Question: So I've read through all the similar questions and can't find a solution here. Basically the user-facing site looks fine and is functioning properly. The WP Admin, however, shows only the left navigation menu... and nothing more.
I've tried all the basic solutions -- removing themes, removing plugins, turning on error reporting, and all that I get is a few typical warnings.
The admin was working fine a week or two ago - and I haven't been in it since. Also, it's a couple of versions old - but he original designer of this site warned NOT to upgrade WordPress or it would break the code.
So I thought I'd post the page source here to see if anyone may have a suggestion as to where to look from here. NOTE, this is the WPADMIN page source, not the the source from the website.
Here's a screenshot of what I'm seeing.
Here is what I get when I login to the WP ADMIN:
'''
<!DOCTYPE html>
<!--[if IE 8]>
<html xmlns="http://www.w3.org/1999/xhtml" class="ie8" dir="ltr" lang="en-US">
<![endif]-->
<!--[if !(IE 8) ]><!-->
<html xmlns="http://www.w3.org/1999/xhtml" dir="ltr" lang="en-US">
<!--<![endif]-->
<head>
<meta http-equiv="Content-Type" content="text/html; charset=UTF-8" />
<title>Dashboard &lsaquo; Suncoast Surgical Associates | Tampa and Brandon, Florida General Surgery and Laparoscopic Surgery &#8212; WordPress</title>
<script type="text/javascript">
addLoadEvent = function(func){if(typeof jQuery!="undefined")jQuery(document).ready(func);else if(typeof wpOnload!='function'){wpOnload=func;}else{var oldonload=wpOnload;wpOnload=function(){oldonload();func();}}};
var userSettings = {
'url': '/',
'uid': '3',
'time':'<PHONE>'
},
ajaxurl = 'http://suncoastsurgicalassociates.com/wp-admin/admin-ajax.php',
pagenow = 'dashboard',
typenow = '',
adminpage = 'index-php',
thousandsSeparator = ',',
decimalPoint = '.',
isRtl = 0;
</script>
<link rel='stylesheet' href='http://suncoastsurgicalassociates.com/wp-admin/load-styles.php?c=1&amp;dir=ltr&amp;load=admin-bar,wp-admin&amp;ver=7f0753feec257518ac1fec83d5bced6a' type='text/css' media='all' />
<link rel='stylesheet' id='thickbox-css' href='http://suncoastsurgicalassociates.com/wp-includes/js/thickbox/thickbox.css?ver=20111117' type='text/css' media='all' />
<link rel='stylesheet' id='colors-css' href='http://suncoastsurgicalassociates.com/wp-admin/css/colors-fresh.css?ver=20111206' type='text/css' media='all' />
<!--[if lte IE 7]>
<link rel='stylesheet' id='ie-css' href='http://suncoastsurgicalassociates.com/wp-admin/css/ie.css?ver=20111130' type='text/css' media='all' />
<![endif]-->
<link rel='stylesheet' id='akismet.css-css' href='http://suncoastsurgicalassociates.com/wp-content/plugins/akismet/akismet.css?ver=2.5.4.4' type='text/css' media='all' />
<link rel='stylesheet' id='jcrop_style-css' href='http://suncoastsurgicalassociates.com/wp-content/plugins/scissors-continued/css/jquery.Jcrop.css?ver=3.3.1' type='text/css' media='all' />
<link rel='stylesheet' id='scissors_style-css' href='http://suncoastsurgicalassociates.com/wp-content/plugins/scissors-continued/css/scissors.css?ver=3.3.1' type='text/css' media='all' />
<script type='text/javascript'>
/* <![CDATA[ */
var WPAkismet = {"comment_author_url_nonce":"3190b6c9aa"};
/* ]]> */
</script>
<script type='text/javascript' src='http://suncoastsurgicalassociates.com/wp-admin/load-scripts.php?c=1&amp;load=jquery,utils&amp;ver=edec3fab0cb6297ea474806db1895fa7'></script>
<script type='text/javascript' src='http://suncoastsurgicalassociates.com/wp-content/plugins/akismet/akismet.js?ver=2.5.4.6'></script>
<style type="text/css">
#adminmenu .toplevel_page_formidable div.wp-menu-image{background: url(http://suncoastsurgicalassociates.com/wp-content/plugins/formidable/images/form_16.png) no-repeat center;}
</style>
<style type="text/css" media="print">#wpadminbar { display:none; }</style>
</head>
<body class="wp-admin no-js index-php admin-bar branch-3-3 version-3-3-1 admin-color-fresh">
<script type="text/javascript">document.body.className = document.body.className.replace('no-js','js');</script>
<div id="wpwrap">
<div id="adminmenuback"></div>
<div id="adminmenuwrap">
<div id="adminmenushadow"></div>
<ul id="adminmenu" role="navigation">
<li class="wp-first-item wp-has-submenu wp-has-current-submenu wp-menu-open menu-top menu-top-first menu-icon-dashboard menu-top-last" id="menu-dashboard">
<div class='wp-menu-image'><a href='index.php'><br /></a></div><div class="wp-menu-arrow"><div></div></div><a href='index.php' class="wp-first-item wp-has-submenu wp-has-current-submenu wp-menu-open menu-top menu-top-first menu-icon-dashboard menu-top-last" tabindex="1">Dashboard</a>
<div class='wp-submenu'><div class='wp-submenu-wrap'><div class='wp-submenu-head'>Dashboard</div><ul><li class="wp-first-item current"><a href='index.php' class="wp-first-item current" tabindex="1">Home</a></li><li><a href='update-core.php' tabindex="1">Updates <span class='update-plugins count-3' title='1 WordPress Update, 2 Theme Updates'><span class='update-count'>3</span></span></a></li><li><a href='index.php?page=akismet-stats-display' tabindex="1">Akismet Stats</a></li></ul></div></div></li>
<li class="wp-not-current-submenu wp-menu-separator"><div class="separator"></div></li>
<li class="wp-has-submenu wp-not-current-submenu open-if-no-js menu-top menu-icon-post menu-top-first" id="menu-posts">
<div class='wp-menu-image'><a href='edit.php'><br /></a></div><div class="wp-menu-arrow"><div></div></div><a href='edit.php' class="wp-has-submenu wp-not-current-submenu open-if-no-js menu-top menu-icon-post menu-top-first" tabindex="1" aria-haspopup="true">Posts</a>
<div class='wp-submenu'><div class='wp-submenu-wrap'><div class='wp-submenu-head'>Posts</div><ul><li class="wp-first-item"><a href='edit.php' class="wp-first-item" tabindex="1">All Posts</a></li><li><a href='post-new.php' tabindex="1">Add New</a></li><li><a href='edit-tags.php?taxonomy=category' tabindex="1">Categories</a></li><li><a href='edit-tags.php?taxonomy=post_tag' tabindex="1">Tags</a></li></ul></div></div></li>
<li class="wp-has-submenu wp-not-current-submenu menu-top menu-icon-media" id="menu-media">
<div class='wp-menu-image'><a href='upload.php'><br /></a></div><div class="wp-menu-arrow"><div></div></div><a href='upload.php' class="wp-has-submenu wp-not-current-submenu menu-top menu-icon-media" tabindex="1" aria-haspopup="true">Media</a>
<div class='wp-submenu'><div class='wp-submenu-wrap'><div class='wp-submenu-head'>Media</div><ul><li class="wp-first-item"><a href='upload.php' class="wp-first-item" tabindex="1">Library</a></li><li><a href='media-new.php' tabindex="1">Add New</a></li></ul></div></div></li>
<li class="wp-has-submenu wp-not-current-submenu menu-top menu-icon-links" id="menu-links">
<div class='wp-menu-image'><a href='link-manager.php'><br /></a></div><div class="wp-menu-arrow"><div></div></div><a href='link-manager.php' class="wp-has-submenu wp-not-current-submenu menu-top menu-icon-links" tabindex="1" aria-haspopup="true">Links</a>
<div class='wp-submenu'><div class='wp-submenu-wrap'><div class='wp-submenu-head'>Links</div><ul><li class="wp-first-item"><a href='link-manager.php' class="wp-first-item" tabindex="1">All Links</a></li><li><a href='link-add.php' tabindex="1">Add New</a></li><li><a href='edit-tags.php?taxonomy=link_category' tabindex="1">Link Categories</a></li></ul></div></div></li>
<li class="wp-has-submenu wp-not-current-submenu menu-top menu-icon-page" id="menu-pages">
<div class='wp-menu-image'><a href='edit.php?post_type=page'><br /></a></div><div class="wp-menu-arrow"><div></div></div><a href='edit.php?post_type=page' class="wp-has-submenu wp-not-current-submenu menu-top menu-icon-page" tabindex="1" aria-haspopup="true">Pages</a>
<div class='wp-submenu'><div class='wp-submenu-wrap'><div class='wp-submenu-head'>Pages</div><ul><li class="wp-first-item"><a href='edit.php?post_type=page' class="wp-first-item" tabindex="1">All Pages</a></li><li><a href='post-new.php?post_type=page' tabindex="1">Add New</a></li></ul></div></div></li>
<li class="wp-not-current-submenu menu-top menu-icon-comments menu-top-last" id="menu-comments">
<div class='wp-menu-image'><a href='edit-comments.php'><br /></a></div><div class="wp-menu-arrow"><div></div></div><a href='edit-comments.php' class="wp-not-current-submenu menu-top menu-icon-comments menu-top-last" tabindex="1">Comments <span class='awaiting-mod count-1'><span class='pending-count'>1</span></span></a></li>
<li class="wp-not-current-submenu wp-menu-separator"><div class="separator"></div></li>
<li class="wp-has-submenu wp-not-current-submenu menu-top menu-icon-appearance menu-top-first" id="menu-appearance">
<div class='wp-menu-image'><a href='themes.php'><br /></a></div><div class="wp-menu-arrow"><div></div></div><a href='themes.php' class="wp-has-submenu wp-not-current-submenu menu-top menu-icon-appearance menu-top-first" tabindex="1" aria-haspopup="true">Appearance</a>
<div class='wp-submenu'><div class='wp-submenu-wrap'><div class='wp-submenu-head'>Appearance</div><ul><li class="wp-first-item"><a href='themes.php' class="wp-first-item" tabindex="1">Themes</a></li><li><a href='widgets.php' tabindex="1">Widgets</a></li><li><a href='theme-editor.php' tabindex="1">Editor</a></li></ul></div></div></li>
<li class="wp-has-submenu wp-not-current-submenu menu-top menu-icon-plugins" id="menu-plugins">
<div class='wp-menu-image'><a href='plugin-install.php'><br /></a></div><div class="wp-menu-arrow"><div></div></div><a href='plugin-install.php' class="wp-has-submenu wp-not-current-submenu menu-top menu-icon-plugins" tabindex="1" aria-haspopup="true">Plugins </a>
<div class='wp-submenu'><div class='wp-submenu-wrap'><div class='wp-submenu-head'>Plugins </div><ul><li class="wp-first-item"><a href='plugin-install.php' class="wp-first-item" tabindex="1">Add New</a></li><li><a href='plugin-install.php?page=akismet-key-config' tabindex="1">Akismet Configuration</a></li></ul></div></div></li>
<li class="wp-has-submenu wp-not-current-submenu menu-top menu-icon-users" id="menu-users">
<div class='wp-menu-image'><a href='profile.php'><br /></a></div><div class="wp-menu-arrow"><div></div></div><a href='profile.php' class="wp-has-submenu wp-not-current-submenu menu-top menu-icon-users" tabindex="1" aria-haspopup="true">Profile</a>
<div class='wp-submenu'><div class='wp-submenu-wrap'><div class='wp-submenu-head'>Profile</div><ul><li class="wp-first-item"><a href='profile.php' class="wp-first-item" tabindex="1">Your Profile</a></li><li><a href='user-new.php' tabindex="1">Add New User</a></li></ul></div></div></li>
<li class="wp-has-submenu wp-not-current-submenu menu-top menu-icon-tools" id="menu-tools">
<div class='wp-menu-image'><a href='tools.php'><br /></a></div><div class="wp-menu-arrow"><div></div></div><a href='tools.php' class="wp-has-submenu wp-not-current-submenu menu-top menu-icon-tools" tabindex="1" aria-haspopup="true">Tools</a>
<div class='wp-submenu'><div class='wp-submenu-wrap'><div class='wp-submenu-head'>Tools</div><ul><li class="wp-first-item"><a href='tools.php' class="wp-first-item" tabindex="1">Available Tools</a></li><li><a href='import.php' tabindex="1">Import</a></li><li><a href='export.php' tabindex="1">Export</a></li></ul></div></div></li>
<li class="wp-has-submenu wp-not-current-submenu menu-top menu-icon-settings menu-top-last" id="menu-settings">
<div class='wp-menu-image'><a href='options-general.php'><br /></a></div><div class="wp-menu-arrow"><div></div></div><a href='options-general.php' class="wp-has-submenu wp-not-current-submenu menu-top menu-icon-settings menu-top-last" tabindex="1" aria-haspopup="true">Settings</a>
<div class='wp-submenu'><div class='wp-submenu-wrap'><div class='wp-submenu-head'>Settings</div><ul><li class="wp-first-item"><a href='options-general.php' class="wp-first-item" tabindex="1">General</a></li><li><a href='options-writing.php' tabindex="1">Writing</a></li><li><a href='options-reading.php' tabindex="1">Reading</a></li><li><a href='options-discussion.php' tabindex="1">Discussion</a></li><li><a href='options-media.php' tabindex="1">Media</a></li><li><a href='options-privacy.php' tabindex="1">Privacy</a></li><li><a href='options-permalink.php' tabindex="1">Permalinks</a></li><li><a href='options-general.php?page=fancybox-for-wordpress' tabindex="1">Fancybox for WP</a></li><li><a href='options-general.php?page=mappress' tabindex="1">MapPress</a></li></ul></div></div></li><li id="collapse-menu" class="hide-if-no-js"><div id="collapse-button"><div></div></div><span>Collapse menu</span></li></ul>
</div>
<div id="wpcontent">
<div id="wpbody">
<div id="wpbody-content">
<div id="screen-meta" class="metabox-prefs">
<div id="contextual-help-wrap" class="hidden">
<div id="contextual-help-back"></div>
<div id="contextual-help-columns">
<div class="contextual-help-tabs">
<ul>
<li id="tab-link-overview" class="active">
<a href="#tab-panel-overview">
Overview </a>
</li>
<li id="tab-link-help-navigation" class="">
<a href="#tab-panel-help-navigation">
Navigation </a>
</li>
<li id="tab-link-help-layout" class="">
<a href="#tab-panel-help-layout">
Layout </a>
</li>
<li id="tab-link-help-content" class="">
<a href="#tab-panel-help-content">
Content </a>
</li>
</ul>
</div>
<div class="contextual-help-sidebar">
'''
I noticed that the help sidebar is where it ends. Yet that doesn't give me anywhere specific to look.
Any help would be appreciated.
Thanks...
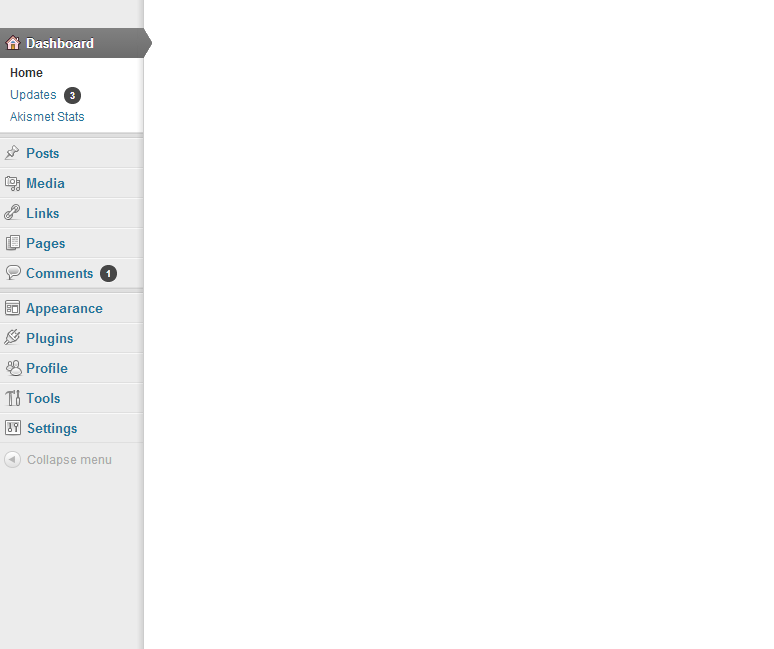
Answer: Ok.. found it.
This was the offending code, and it was in 'wp-admin\includes\screen.php' on line 706:
'''
<?php echo self::$this->_help_sidebar; ?>
'''
It should be:
'''
<?php echo $this->_help_sidebar; ?>
'''
Have no idea why this suddenly decided to go bad. And frankly I'm not sure I'll ever find out.
But wanted to help others if possible.
Take care everyone.. and thanks...